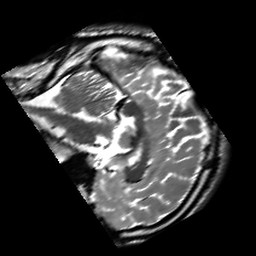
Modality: T2w
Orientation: sagittal
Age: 21
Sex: male
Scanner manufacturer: siemens
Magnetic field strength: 3 T
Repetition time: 7 s
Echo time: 0.09 s